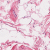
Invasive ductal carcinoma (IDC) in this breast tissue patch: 0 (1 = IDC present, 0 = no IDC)